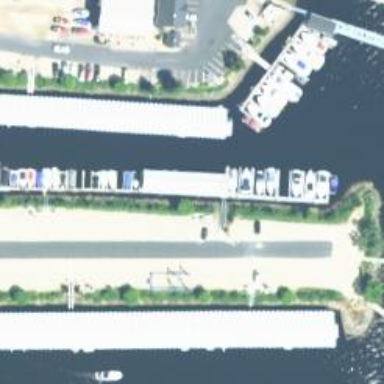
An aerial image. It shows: Man-made pier.